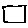
Label: square